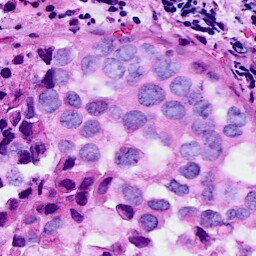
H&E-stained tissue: Breast